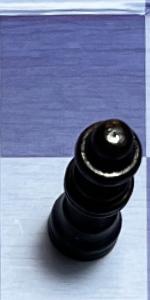
Label: Queen_Black